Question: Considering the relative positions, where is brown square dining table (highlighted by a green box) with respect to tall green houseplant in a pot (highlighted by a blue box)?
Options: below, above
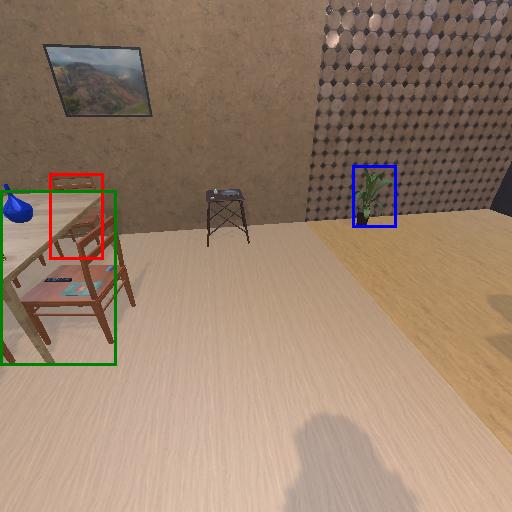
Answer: below